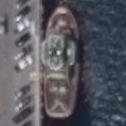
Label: Towing_vessel